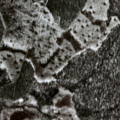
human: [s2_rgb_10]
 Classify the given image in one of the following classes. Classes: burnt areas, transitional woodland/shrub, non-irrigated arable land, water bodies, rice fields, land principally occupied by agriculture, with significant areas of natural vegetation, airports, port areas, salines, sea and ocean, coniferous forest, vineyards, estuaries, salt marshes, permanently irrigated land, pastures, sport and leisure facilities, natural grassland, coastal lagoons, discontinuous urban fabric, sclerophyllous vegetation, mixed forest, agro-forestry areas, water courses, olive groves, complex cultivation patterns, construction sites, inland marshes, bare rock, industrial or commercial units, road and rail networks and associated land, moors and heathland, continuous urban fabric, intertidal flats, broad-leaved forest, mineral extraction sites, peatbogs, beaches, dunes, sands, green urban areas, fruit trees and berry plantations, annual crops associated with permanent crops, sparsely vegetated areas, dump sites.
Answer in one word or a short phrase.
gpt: coniferous forest, mixed forest, transitional woodland/shrub